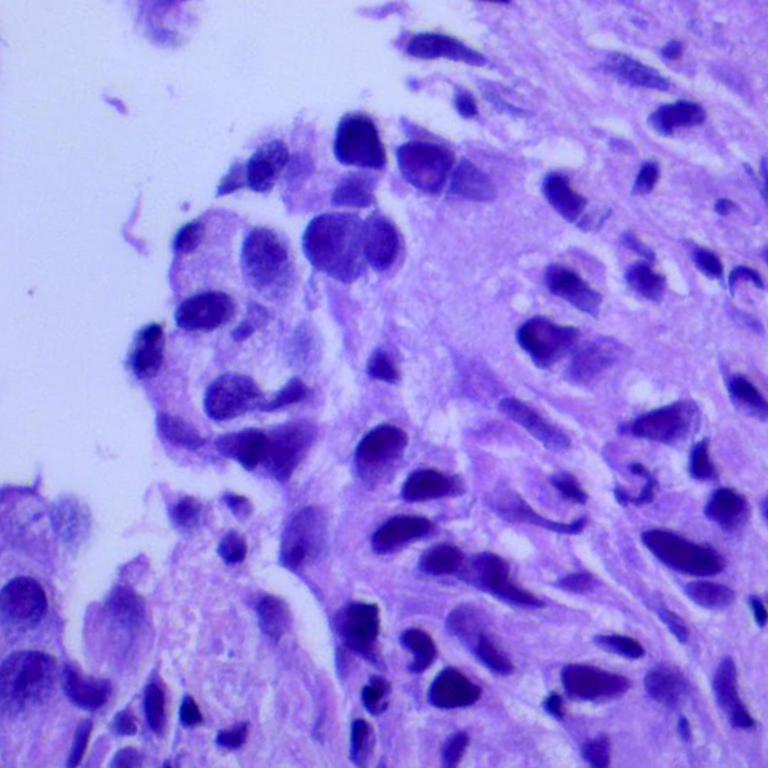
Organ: lung
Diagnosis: adenocarcinomas